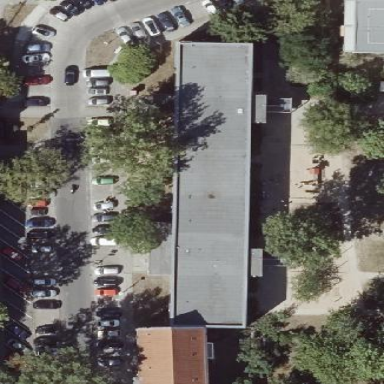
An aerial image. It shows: Flat roof kindergarten building.